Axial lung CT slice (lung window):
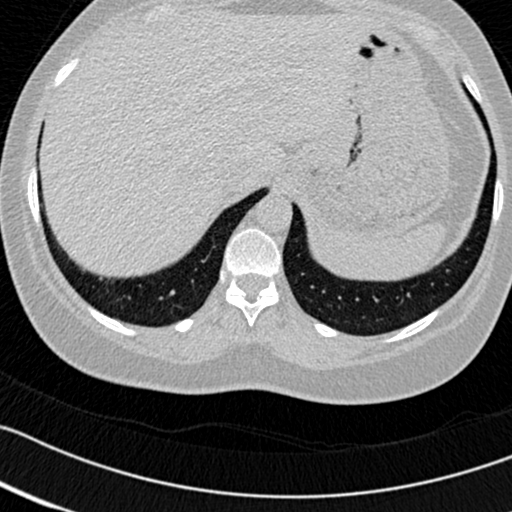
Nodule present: no